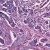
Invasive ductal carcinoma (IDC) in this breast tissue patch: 1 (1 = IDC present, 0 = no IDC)